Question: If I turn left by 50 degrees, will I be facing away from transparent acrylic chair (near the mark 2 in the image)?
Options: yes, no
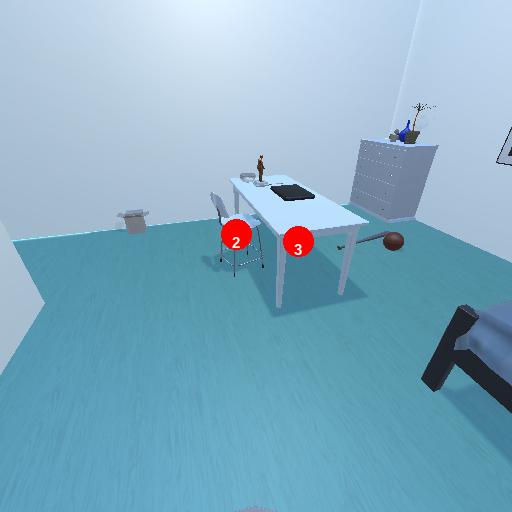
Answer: yes